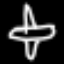
Label: airplane